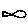
Label: fish